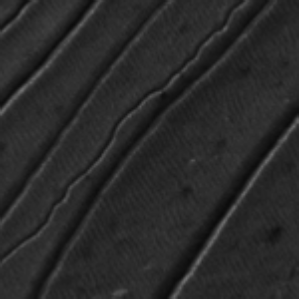
Label: frost